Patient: sex M, age 44
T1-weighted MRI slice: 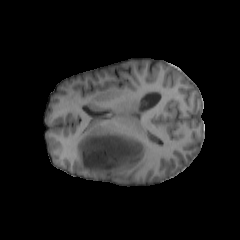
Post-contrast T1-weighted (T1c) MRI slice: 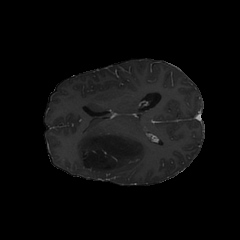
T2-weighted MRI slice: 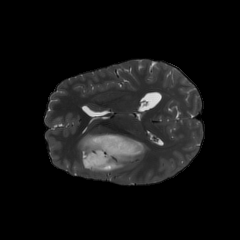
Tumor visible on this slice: yes
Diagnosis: Astrocytoma, IDH-mutant
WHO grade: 3